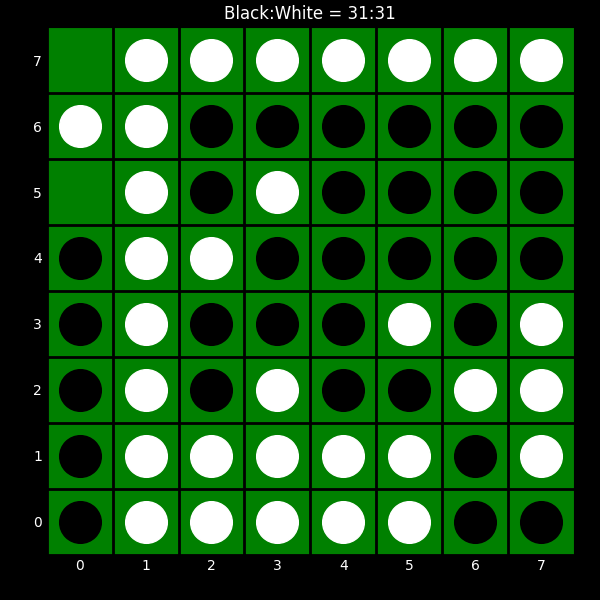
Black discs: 31
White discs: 31